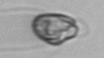
Label: flagellate_morphotype1